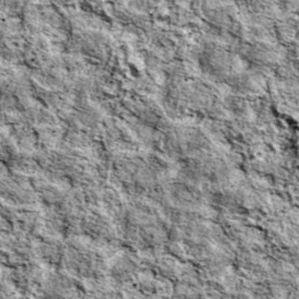
Label: non_frost